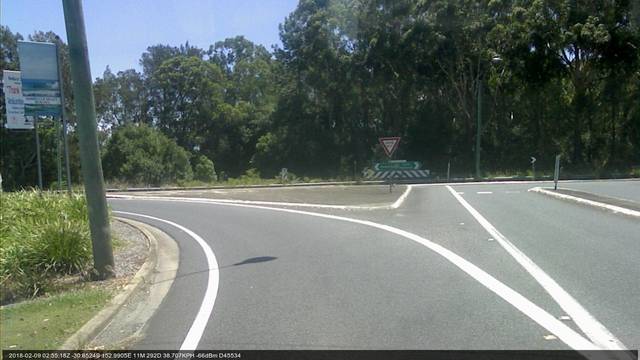
Region: Australia
Coordinates: -30.652, 152.991